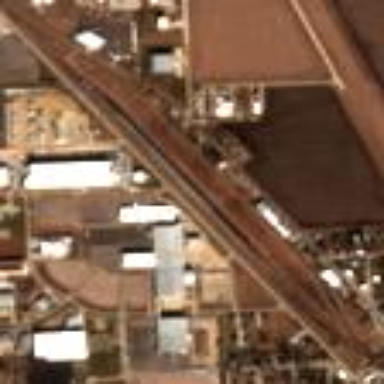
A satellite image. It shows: Industrial area.